Interaction volume radius: 5 \u00c5
Interaction volume height: 10 \u00c5
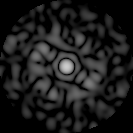
Disorder parameter: 0.8655